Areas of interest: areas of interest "Swimming Pool"
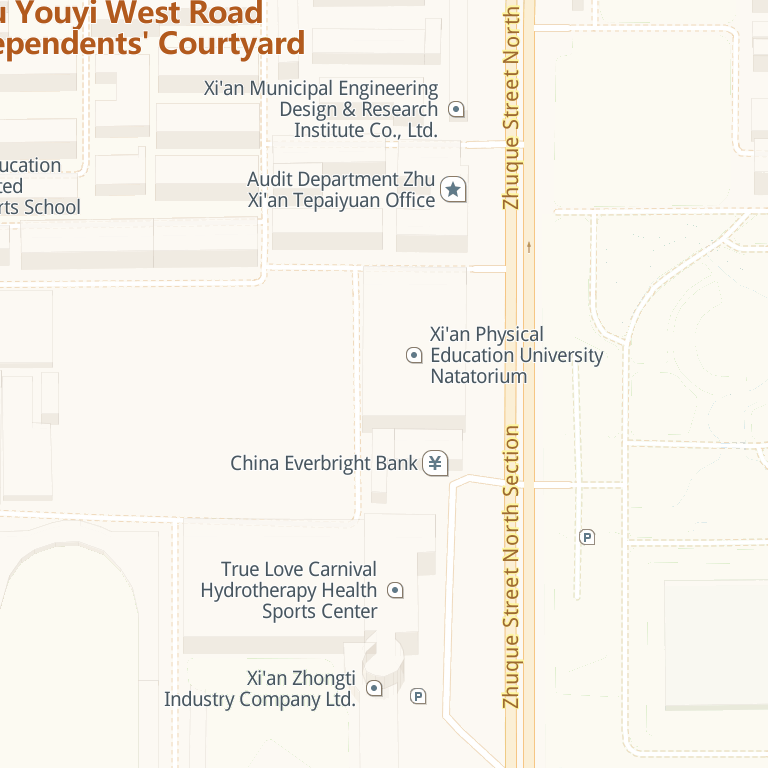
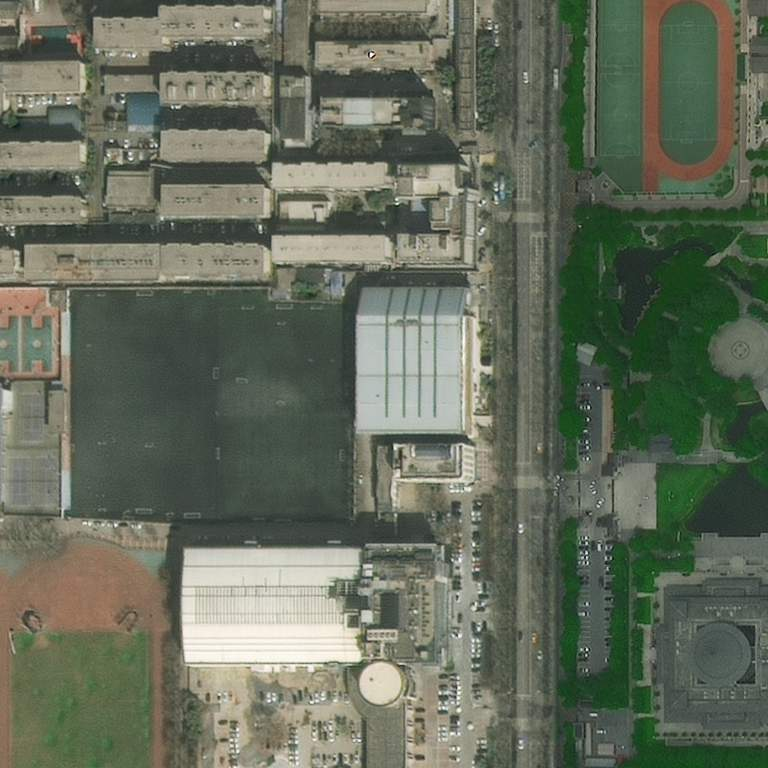